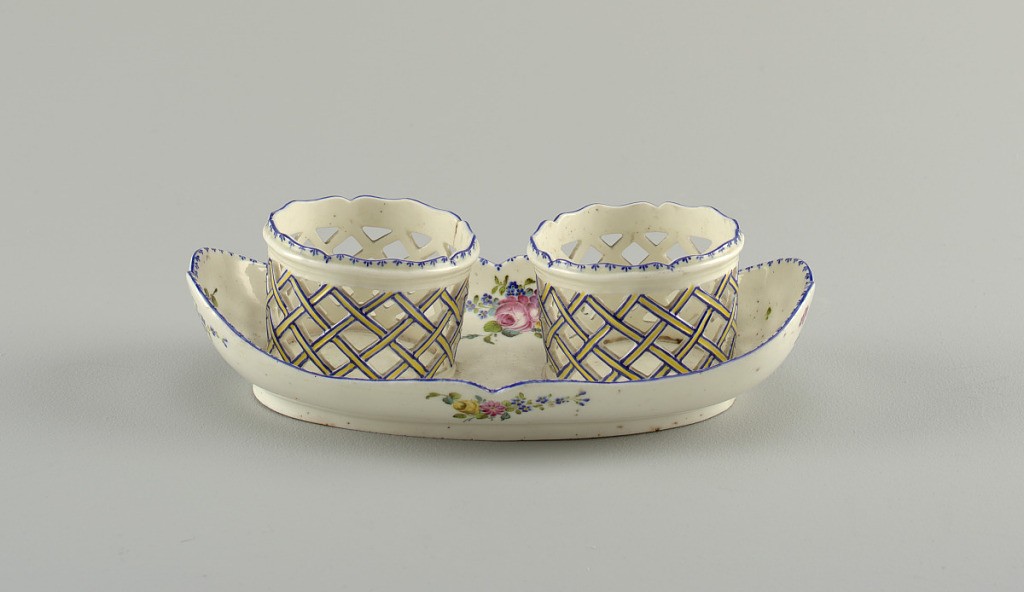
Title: Stand for Oil or Vinegar Cruets (Porte Huilier or Porte Vinaigrier)
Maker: Mennecy Porcelain Manufactory, French, active 1735 – 1773
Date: mid- 18th century
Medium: soft paste porcelain, vitreous enamel
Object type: cruet stand
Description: A low, oblong dish with blue rim and scattered flowers. Two openwork vessels with blue glaze on the undulating rim and outlining the lattice work.